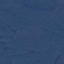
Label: Forest